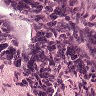
Metastatic tissue present: no